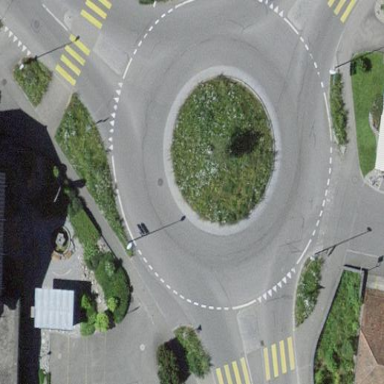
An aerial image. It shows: Primary highway with asphalt surface leading to roundabout.